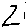
Label: zigzag